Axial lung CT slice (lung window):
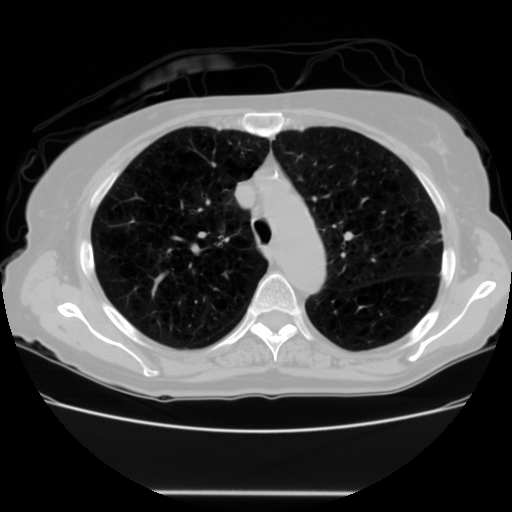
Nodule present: no